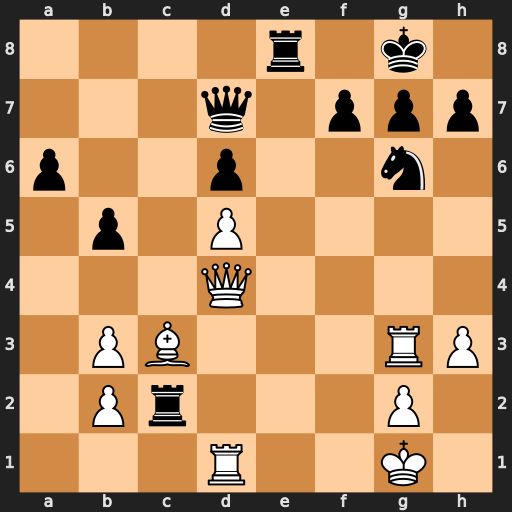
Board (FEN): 4r1k1/3q1ppp/p2p2n1/1p1P4/3Q4/1PB3RP/1Pr3P1/3R2K1
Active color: w
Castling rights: -
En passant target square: -
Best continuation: Qxg7#